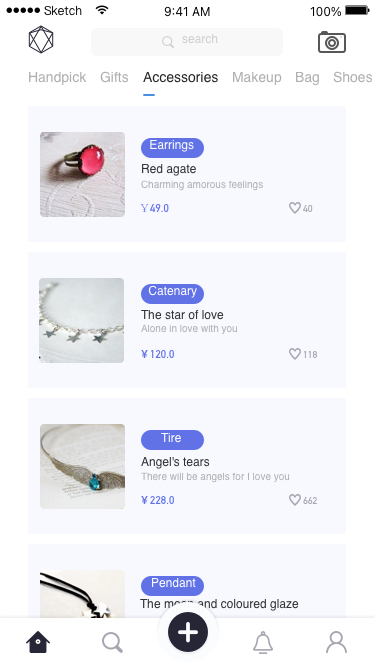
Text in this UI design:
search
￥49.0
Red agate
Charming amorous feelings
40
 Earrings
￥120.0
The star of love
Alone in love with you
118
 Catenary
￥228.0
Angel's tears
There will be angels for I love you
662
Tire
￥162.0
The moon and coloured glaze
颜值与实用并重的台灯
228
Pendant
Handpick
Gifts
Accessories
Makeup
Bag
Shoes